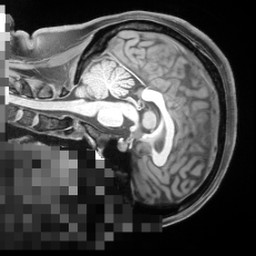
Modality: T1w
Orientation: sagittal
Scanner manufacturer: siemens
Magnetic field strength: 3 T
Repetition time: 2.55 s